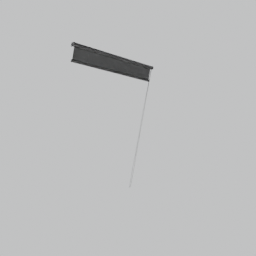
Label: architecture